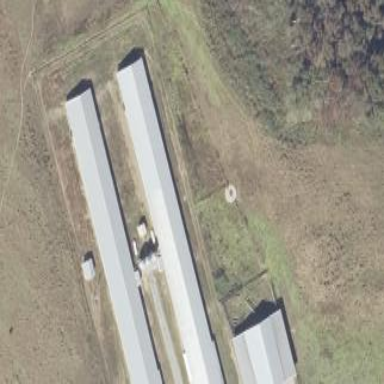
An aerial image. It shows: Farm auxiliary building.